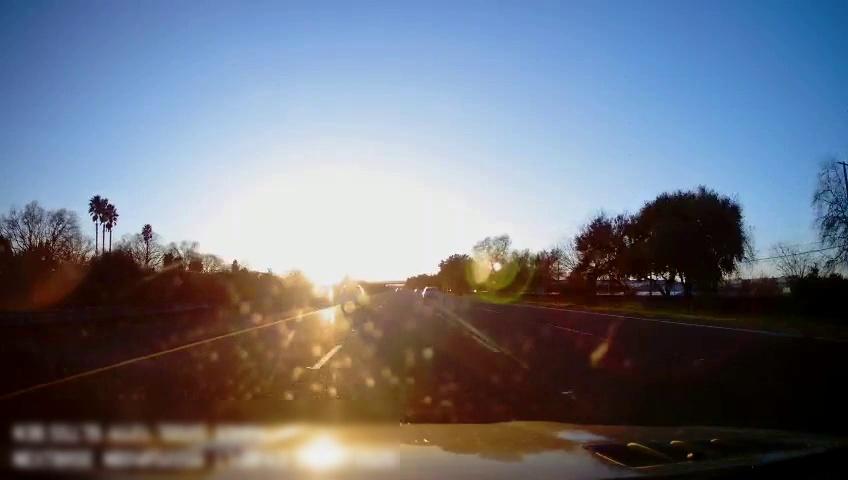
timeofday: Day
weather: Sunny
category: Drivable Space
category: Vehicles | SUV
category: Vehicles | SUV
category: Lanes | Alternate Lane
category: Lanes | Current Lane
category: Lanes | Current Lane
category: Lanes | Alternate Lane
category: Lanes | Alternate Lane